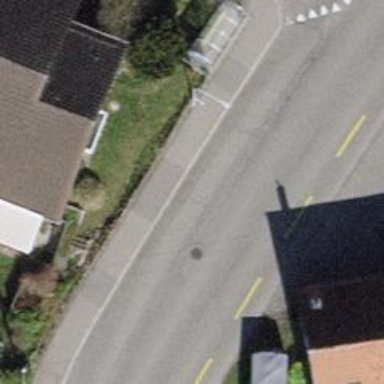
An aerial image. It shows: Bus stop with platform for public transport.